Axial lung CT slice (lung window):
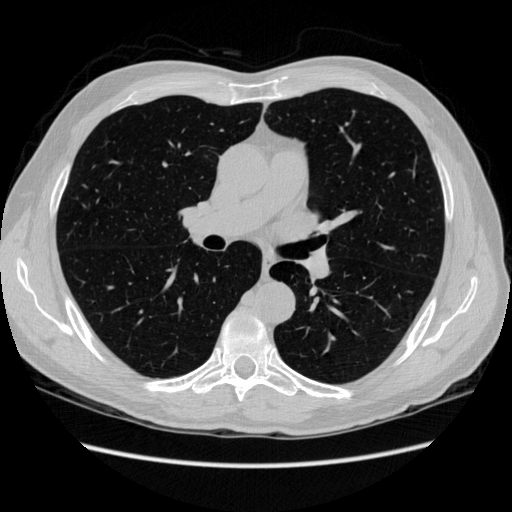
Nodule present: no